Field crop: tomato
Growth stage: 1
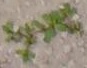
Species: portulaca